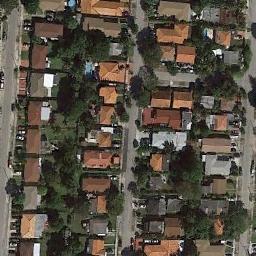
Label: residential